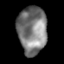
Tissue: lung
Cell type: Epithelial cells
Senescence score: 0.2107
Nuclear area (px): 1350
Mean DAPI intensity: 124.044